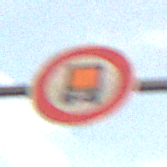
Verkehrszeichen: VerbotKennzeichnungspflichtigeKraftfahrzeugeGefaehrlicheGueter
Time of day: SunriseSunset
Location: Outdoor (Nature)
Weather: PartlyCloudy
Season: NotSpecified
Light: Natural